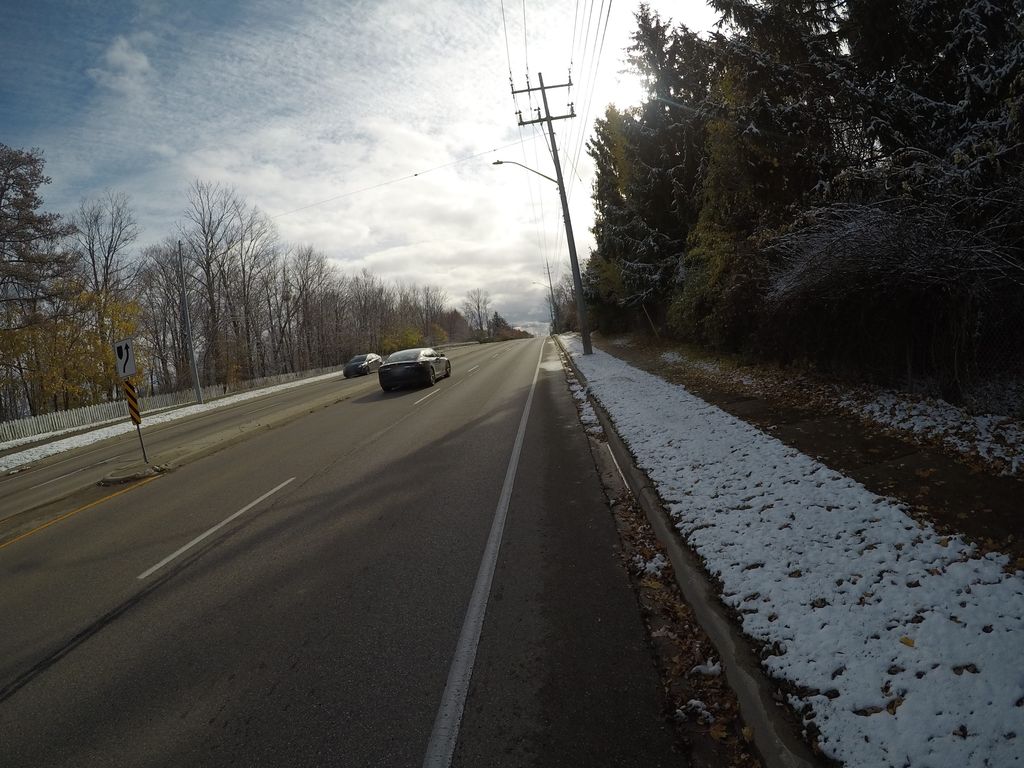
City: kitchener-waterloo